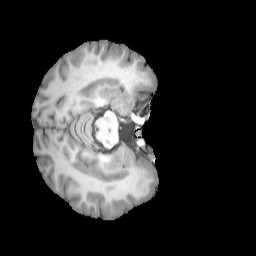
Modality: T1w
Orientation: axial
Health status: ill
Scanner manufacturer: siemens
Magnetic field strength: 3 T
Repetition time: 2 s
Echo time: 0.00303 s